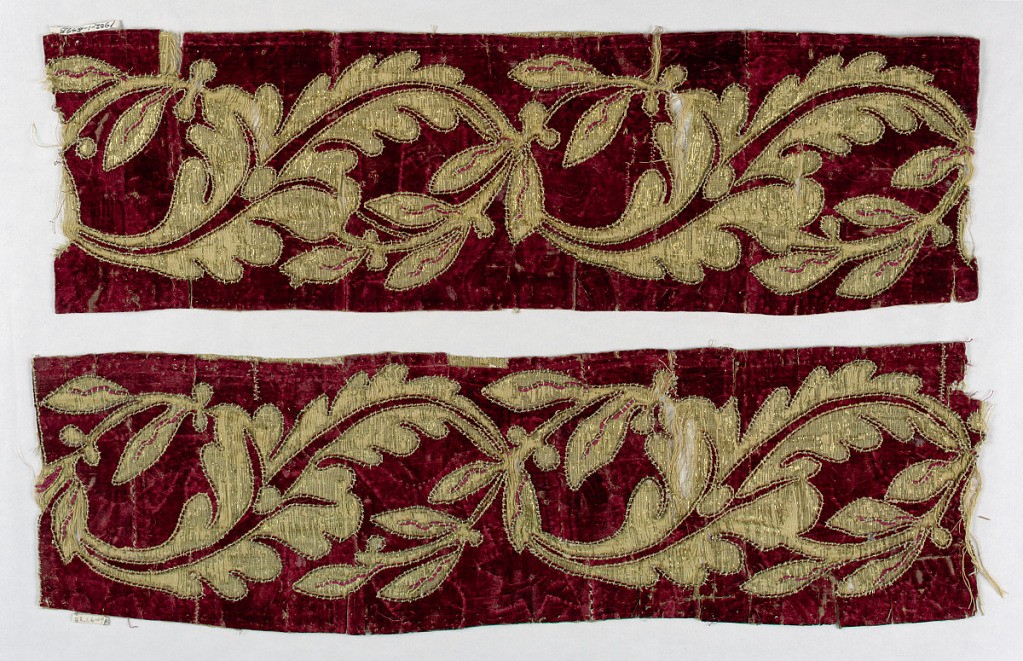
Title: Fragment
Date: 17th–18th century
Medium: silk, metallic Technique: applique on previously stamped (embossed) velvet
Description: Applique of leaf pattern in gold-faced fabric on previously stamped red velvet.